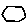
Label: hexagon